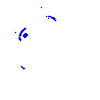
Particle: proton